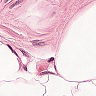
Metastatic tissue present: no